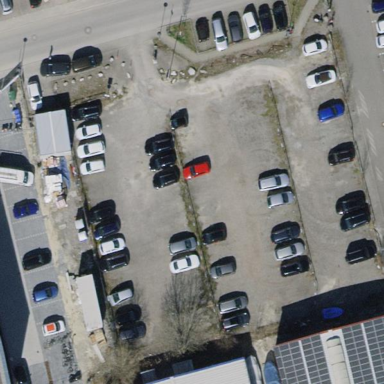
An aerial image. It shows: Multi-storey parking facility.